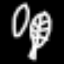
Label: leaf